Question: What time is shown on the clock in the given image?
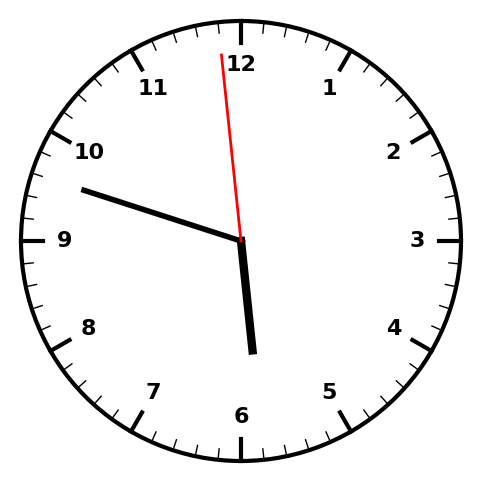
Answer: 05:47:59